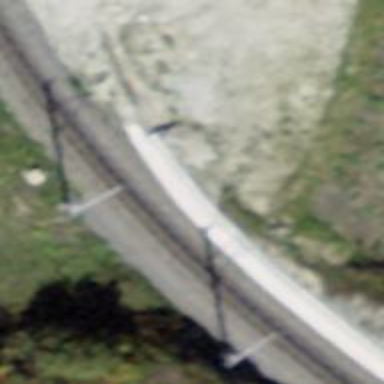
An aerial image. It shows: Narrow-gauge railway track with 1 electrified contact line.